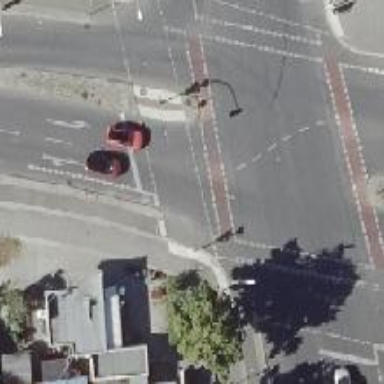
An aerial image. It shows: Crossing with traffic signals.